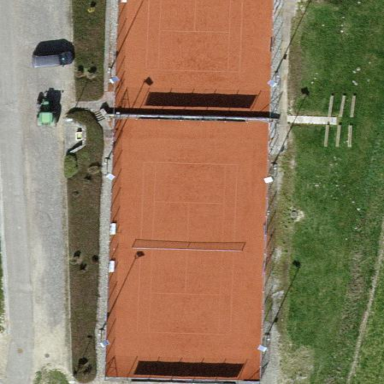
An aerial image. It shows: Tennis court on pitch designated for leisure land.